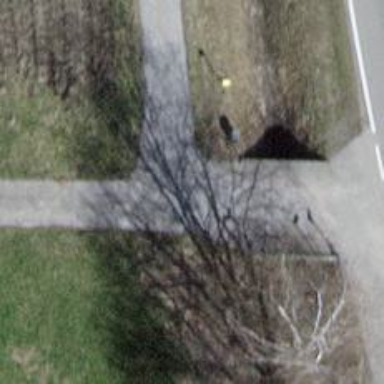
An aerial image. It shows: Asphalt service road.